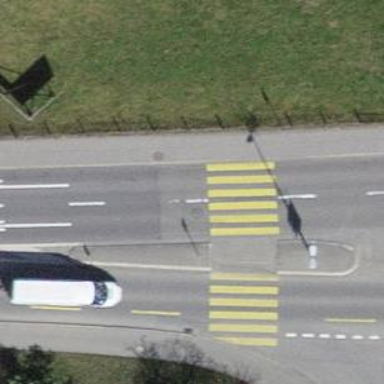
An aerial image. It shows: Uncontrolled crossing with zebra marking and island.